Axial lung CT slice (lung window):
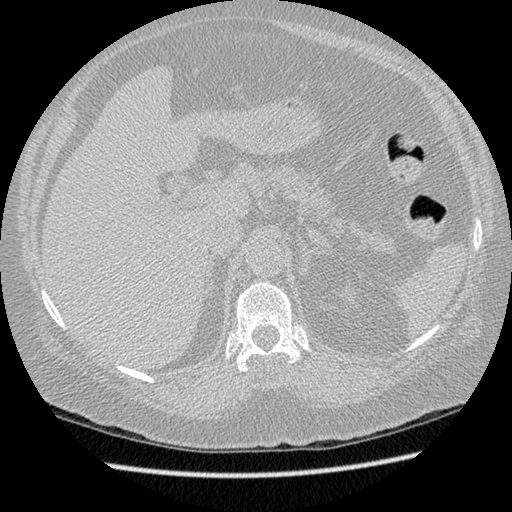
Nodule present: no